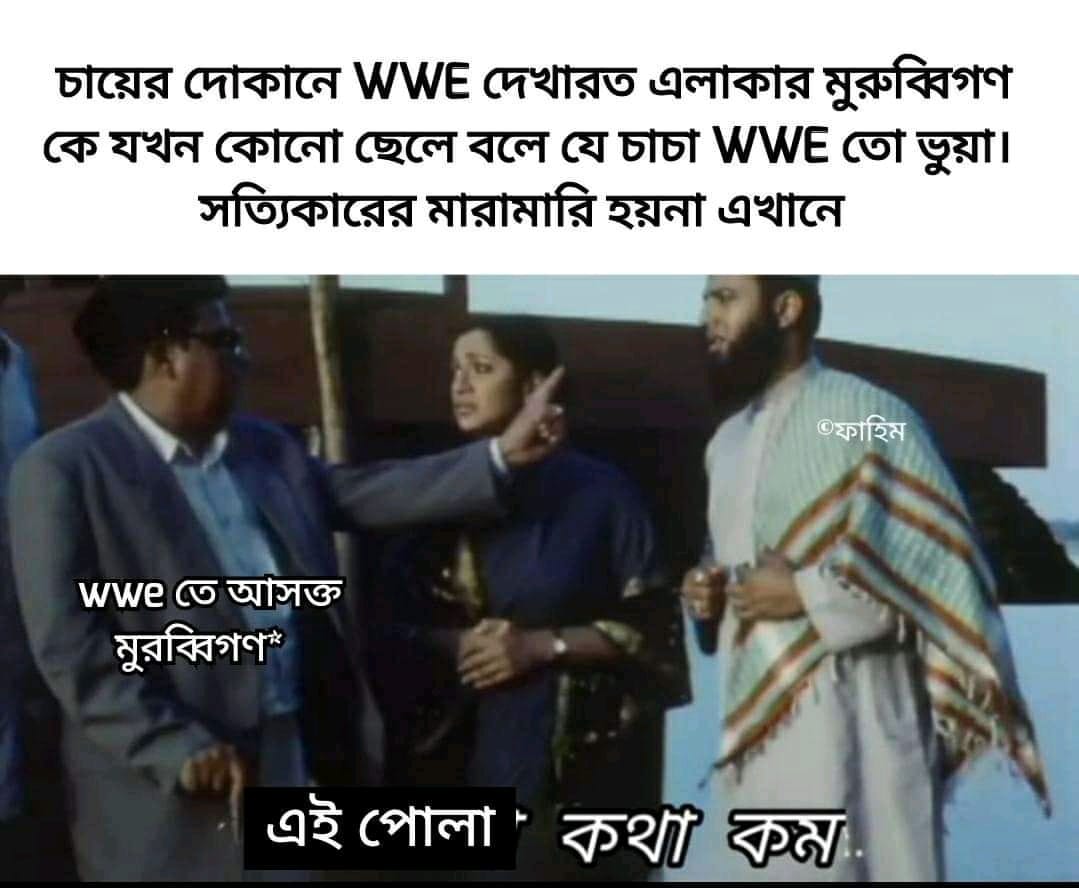
Caption: চায়ের দোকানে WWE দেখারত এলাকার মুরুব্বিগণ কে যখন কোনো ছেলে বলে যে চাচা WWE তো ভুয়া। সত্যিকারের মারামারি হয়না এখানে    WWE  তে আসক্ত মুরুব্বিগণ*      এই পোলা  কথা কম
Label: non-hate